Question: When having 2 fixed elements. The outer element's scrollbar is over the inner elements content.

This only happens in chrome. I'm pretty sure it's a bug but can you guys think of any kind of fix or work around?
'''
.divWithScrollbar {
width: 198px;
top: 10px;
left: 10px;
height: 100px;
border: 1px solid gray;
position: fixed;
overflow: auto;
}
.innerFixedDiv {
top: 44px;
left: 131px;
width: 200px;
position: fixed;
z-index: 1;
background: black;
color: white;
}
'''
'''
<div class="divWithScrollbar">
<div class="innerFixedDiv">why does this text go under the scroll bar</div>
<div style="height: 500px;">this div just creates a scrollbar</div>
</div>
'''
<URL>
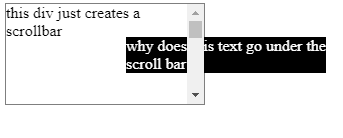
Answer: This issue was fixed by the chromium team, turned out it was a browser issue.
<URL>